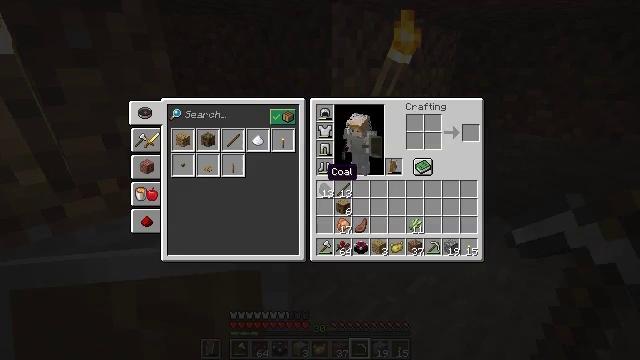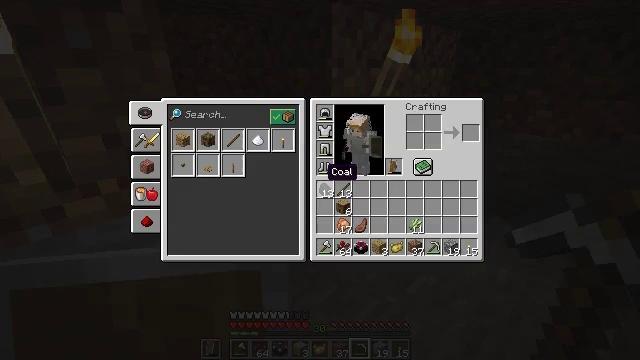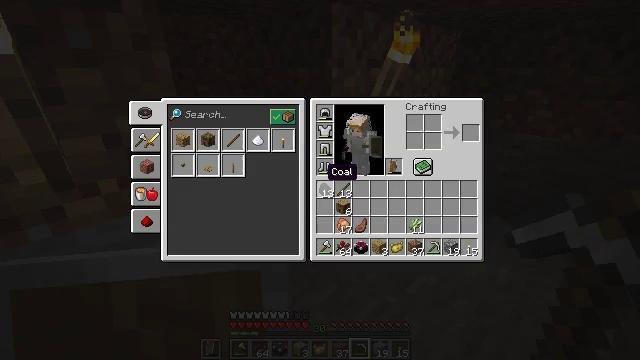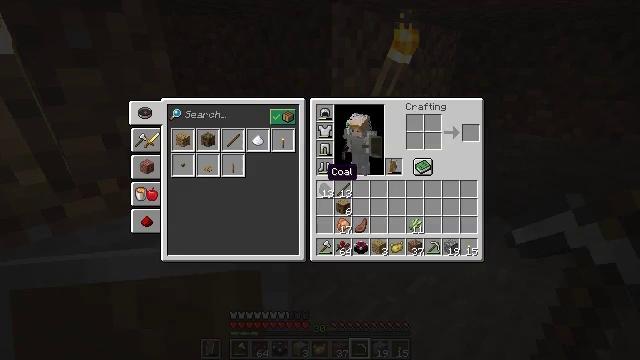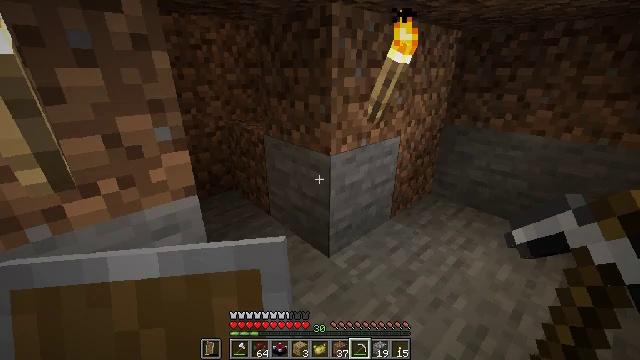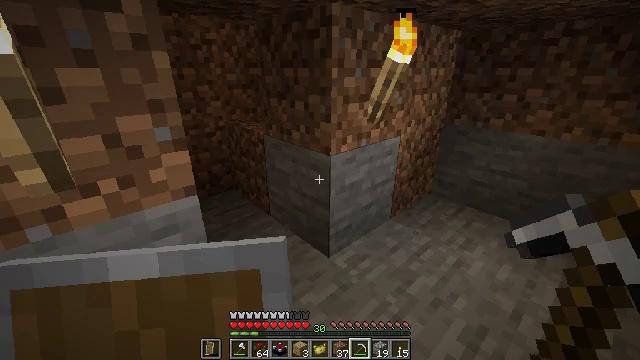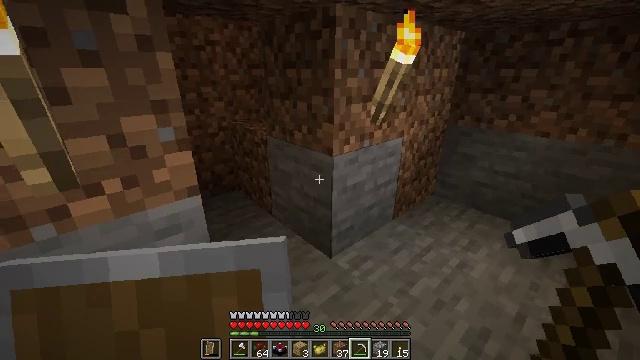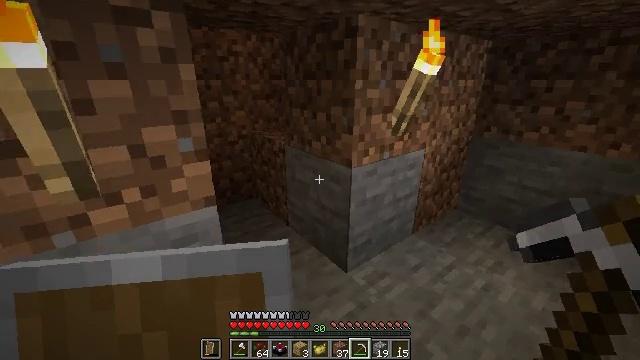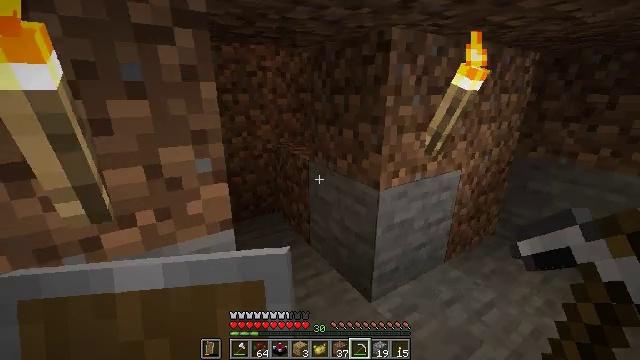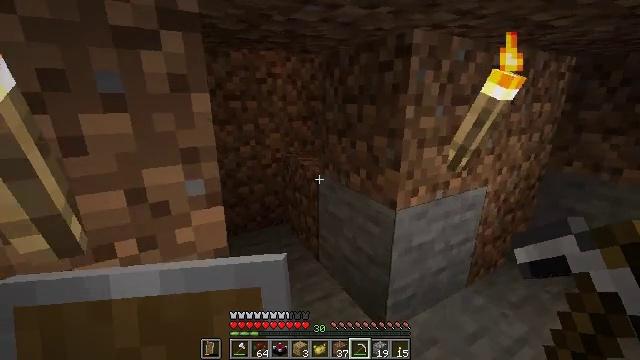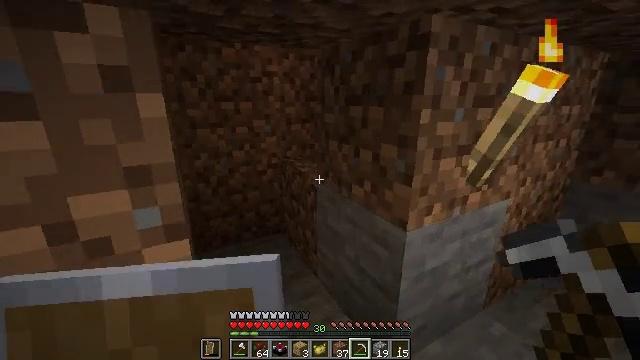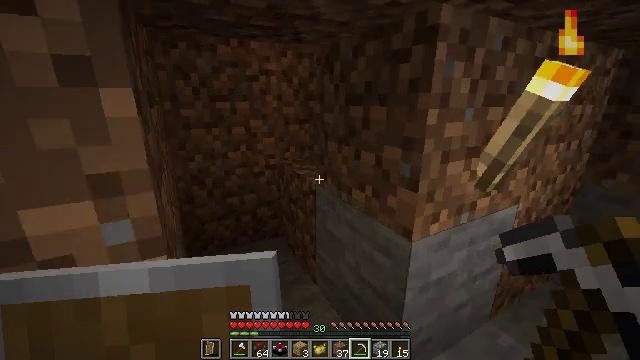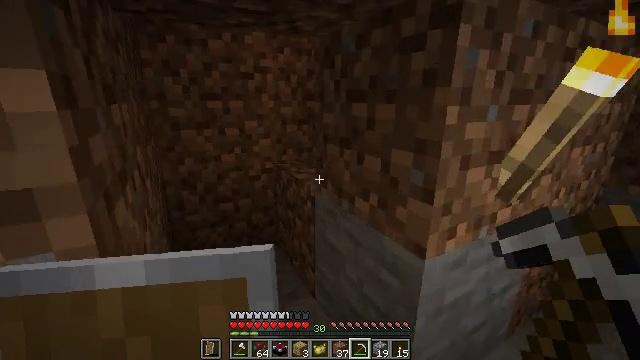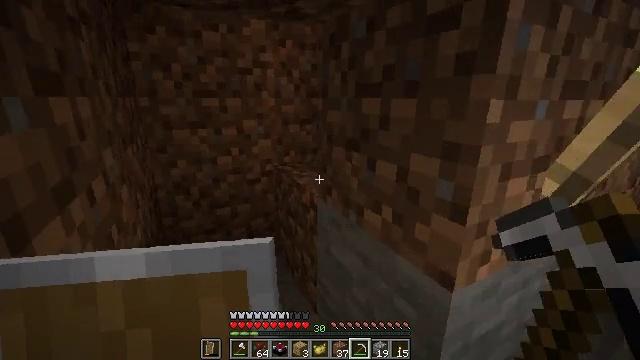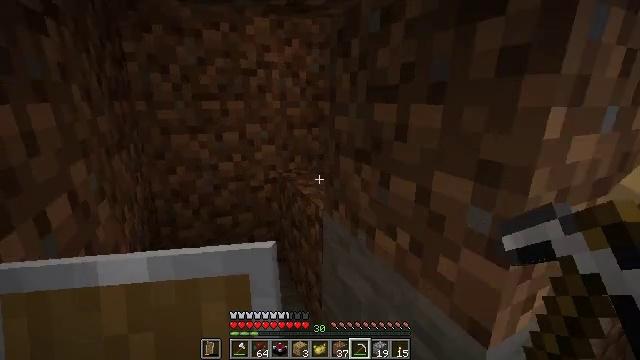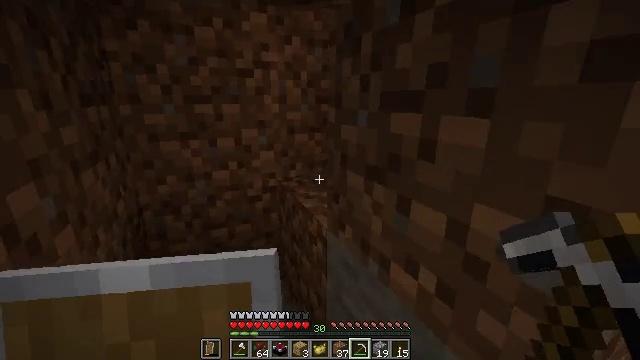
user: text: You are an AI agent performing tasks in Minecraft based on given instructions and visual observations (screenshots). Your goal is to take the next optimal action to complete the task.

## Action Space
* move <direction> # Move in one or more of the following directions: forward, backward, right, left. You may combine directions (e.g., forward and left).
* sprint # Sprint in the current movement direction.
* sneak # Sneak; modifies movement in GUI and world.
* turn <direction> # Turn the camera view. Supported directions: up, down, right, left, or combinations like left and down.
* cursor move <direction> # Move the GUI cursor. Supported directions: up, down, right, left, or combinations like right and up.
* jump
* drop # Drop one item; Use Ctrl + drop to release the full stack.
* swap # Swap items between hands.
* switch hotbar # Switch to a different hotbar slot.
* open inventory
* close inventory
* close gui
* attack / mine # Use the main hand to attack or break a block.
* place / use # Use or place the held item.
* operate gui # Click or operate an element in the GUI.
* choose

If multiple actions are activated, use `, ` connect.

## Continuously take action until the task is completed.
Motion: motion action
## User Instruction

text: Attack the ground to gather dirt.
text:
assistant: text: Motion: open inventory
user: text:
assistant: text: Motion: no_op
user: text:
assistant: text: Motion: no_op
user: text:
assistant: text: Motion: close inventory
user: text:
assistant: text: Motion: close inventory
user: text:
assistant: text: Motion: close inventory
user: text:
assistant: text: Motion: move forward, turn left and up
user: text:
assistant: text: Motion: move forward, turn left and up
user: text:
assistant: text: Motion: move forward, turn left and up
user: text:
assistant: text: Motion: move forward
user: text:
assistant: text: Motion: move forward
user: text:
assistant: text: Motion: move forward
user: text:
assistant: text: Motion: move forward, turn left
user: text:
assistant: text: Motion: move forward, turn left
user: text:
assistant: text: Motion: move forward and move left
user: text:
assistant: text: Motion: move forward and move left
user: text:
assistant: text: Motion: move forward and move left
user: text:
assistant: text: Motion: move forward and move left, turn right
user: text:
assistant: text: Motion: move forward and move left, turn right
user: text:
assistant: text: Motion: move forward and move left, turn right
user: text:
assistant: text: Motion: move forward and move left, turn right and up
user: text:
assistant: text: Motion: move forward and move left, turn right, jump
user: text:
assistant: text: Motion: move forward and move left, turn right, jump
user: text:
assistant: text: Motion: move forward and move left, turn right, jump
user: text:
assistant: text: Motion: move forward and move left, jump
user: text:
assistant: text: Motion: move forward and move left
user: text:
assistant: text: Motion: move forward and move left
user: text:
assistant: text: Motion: move forward and move left
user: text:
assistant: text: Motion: move forward and move left
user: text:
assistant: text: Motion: move forward, turn up